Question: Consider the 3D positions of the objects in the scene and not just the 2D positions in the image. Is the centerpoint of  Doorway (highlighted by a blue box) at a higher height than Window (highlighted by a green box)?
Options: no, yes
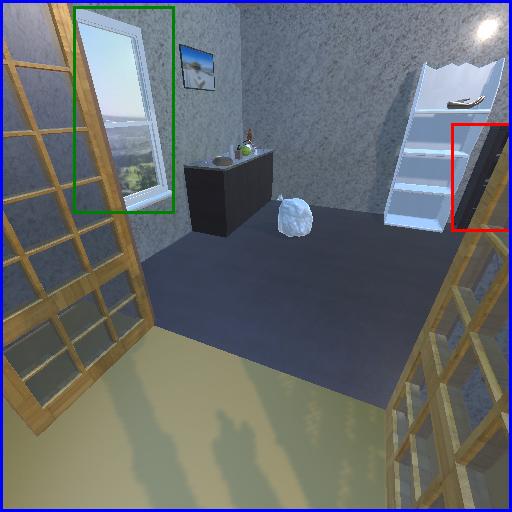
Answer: no